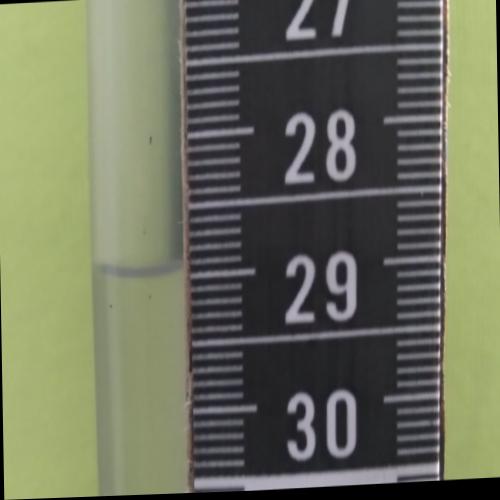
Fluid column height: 28.9 cm